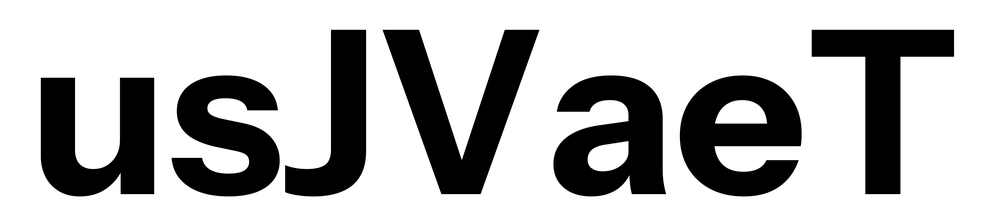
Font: InstrumentSans_Bold